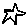
Label: star